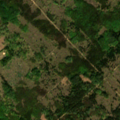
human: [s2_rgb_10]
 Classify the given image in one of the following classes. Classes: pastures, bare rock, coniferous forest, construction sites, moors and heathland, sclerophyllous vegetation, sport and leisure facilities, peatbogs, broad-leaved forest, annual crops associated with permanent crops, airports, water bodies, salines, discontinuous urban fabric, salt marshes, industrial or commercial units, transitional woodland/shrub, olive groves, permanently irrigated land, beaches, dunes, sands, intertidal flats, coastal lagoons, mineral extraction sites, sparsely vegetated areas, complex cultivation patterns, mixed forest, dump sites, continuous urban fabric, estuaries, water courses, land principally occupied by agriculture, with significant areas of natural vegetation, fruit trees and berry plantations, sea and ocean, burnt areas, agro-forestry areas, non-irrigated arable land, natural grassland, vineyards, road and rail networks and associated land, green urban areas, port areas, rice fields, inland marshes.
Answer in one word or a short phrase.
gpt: pastures, broad-leaved forest, mixed forest, transitional woodland/shrub